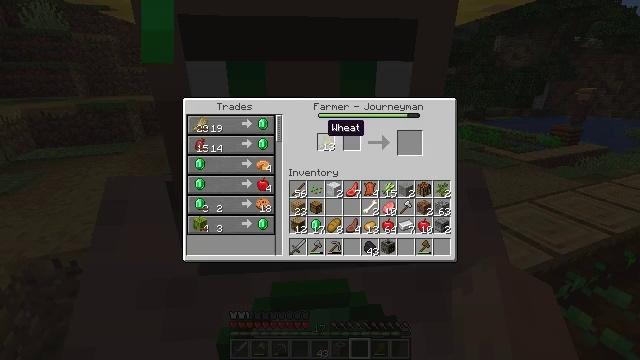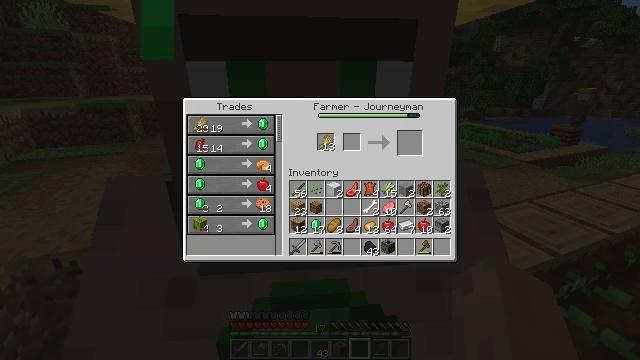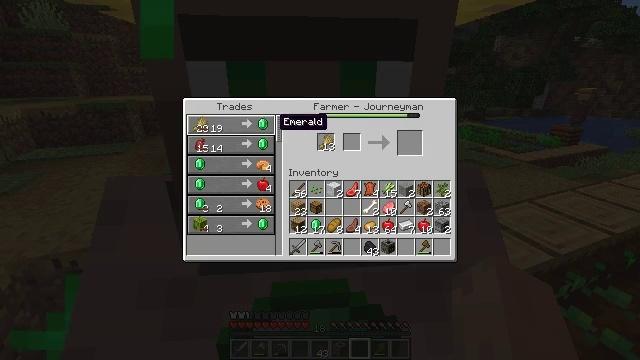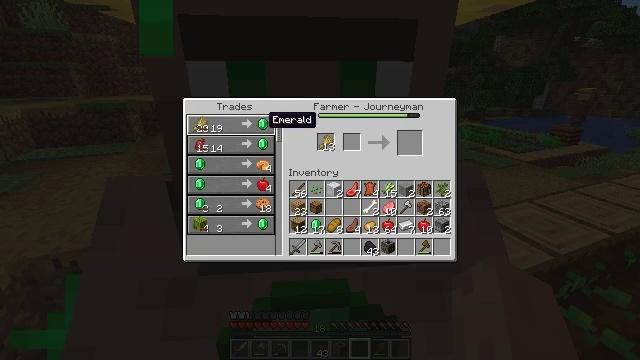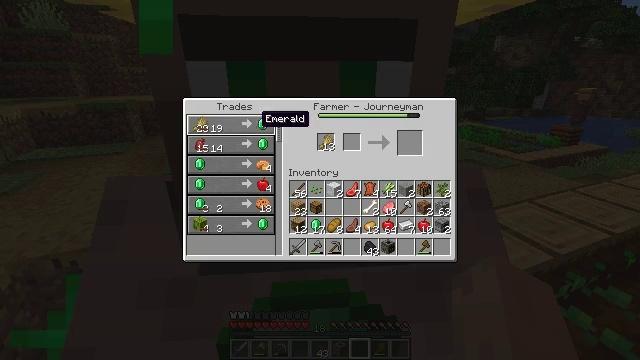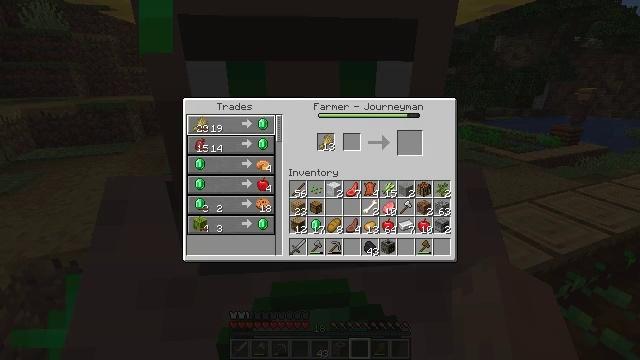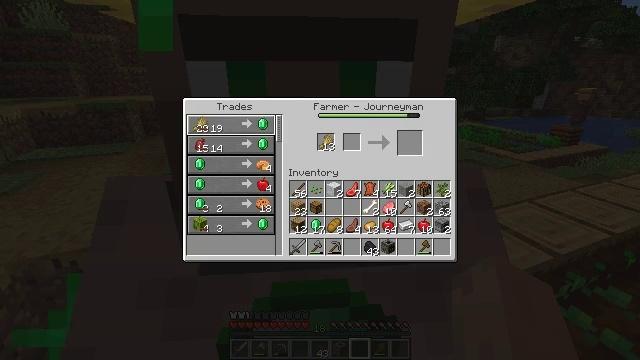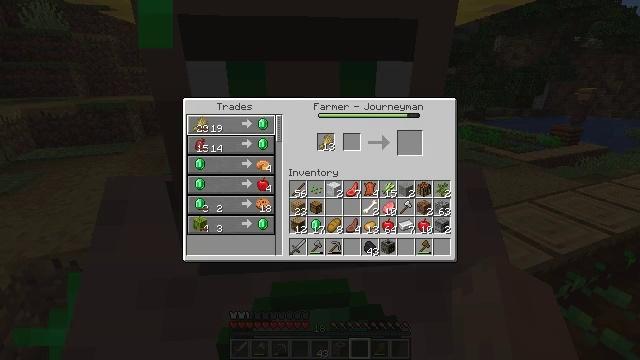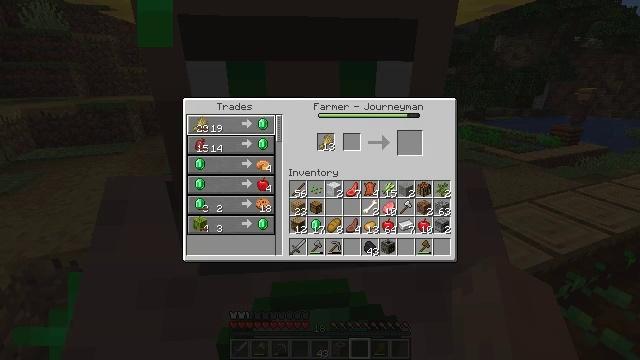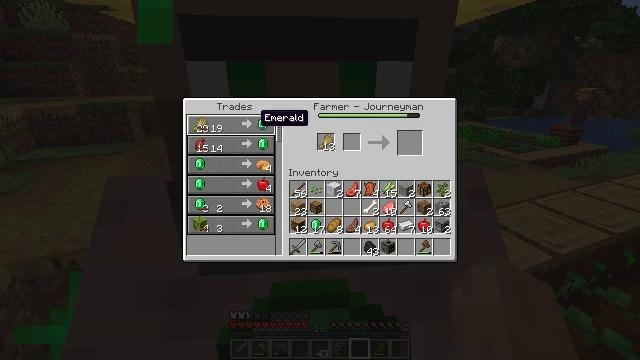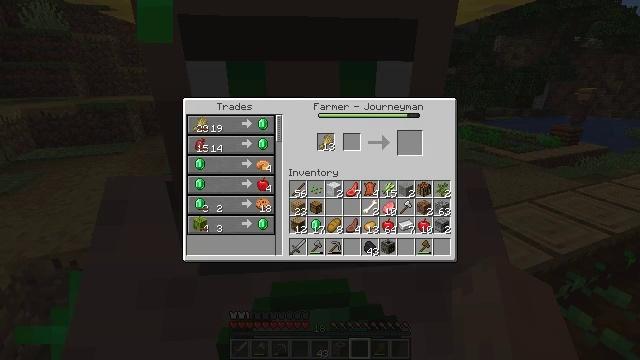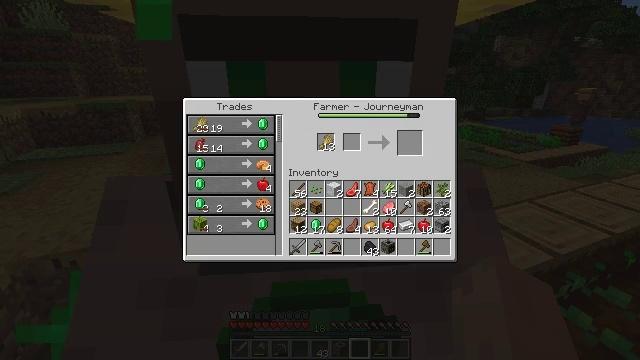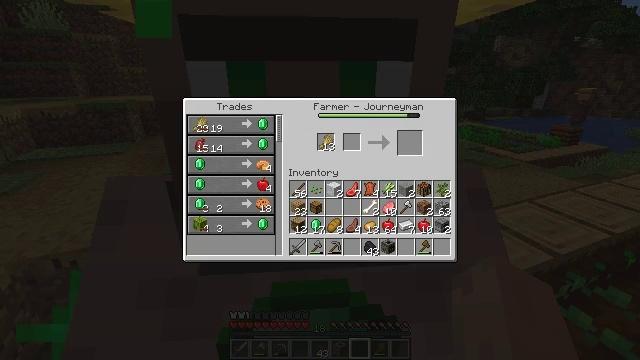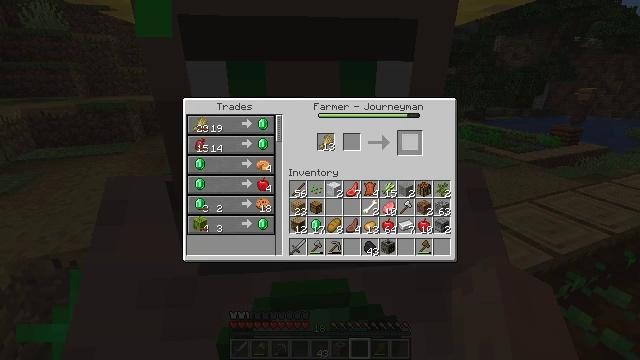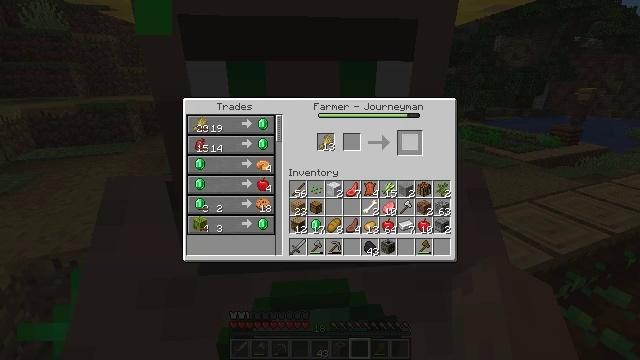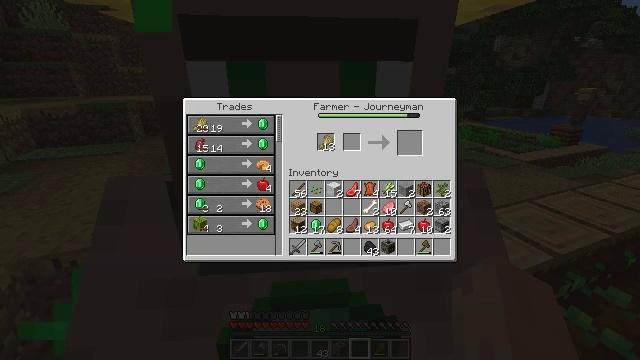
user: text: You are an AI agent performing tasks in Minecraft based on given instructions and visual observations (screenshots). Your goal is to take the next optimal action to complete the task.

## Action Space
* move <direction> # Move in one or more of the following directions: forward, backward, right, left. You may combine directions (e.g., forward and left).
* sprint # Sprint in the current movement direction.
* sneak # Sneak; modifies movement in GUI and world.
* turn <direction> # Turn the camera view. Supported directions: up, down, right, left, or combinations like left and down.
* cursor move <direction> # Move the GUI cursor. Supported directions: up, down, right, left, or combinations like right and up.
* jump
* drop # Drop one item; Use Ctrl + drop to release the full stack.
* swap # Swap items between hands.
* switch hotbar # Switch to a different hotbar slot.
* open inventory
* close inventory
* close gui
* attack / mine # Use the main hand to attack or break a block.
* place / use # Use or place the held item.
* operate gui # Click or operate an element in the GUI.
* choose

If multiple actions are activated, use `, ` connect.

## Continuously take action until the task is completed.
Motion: motion action
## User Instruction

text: Gather the grindstone to use later.
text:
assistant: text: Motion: sneak, cursor move left, open gui
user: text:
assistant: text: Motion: sneak, cursor move left
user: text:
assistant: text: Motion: sneak, cursor move left
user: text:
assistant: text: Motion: sneak, cursor move left
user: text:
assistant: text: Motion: sneak
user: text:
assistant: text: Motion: sneak
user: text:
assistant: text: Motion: sneak, operate gui
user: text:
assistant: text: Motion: sneak, operate gui
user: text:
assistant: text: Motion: sneak, cursor move right
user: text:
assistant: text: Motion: sneak, cursor move right
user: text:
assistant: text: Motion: sneak, cursor move right and down
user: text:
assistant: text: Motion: sneak, cursor move right
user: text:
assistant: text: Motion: sneak, cursor move right
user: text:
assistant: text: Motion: sneak, cursor move right
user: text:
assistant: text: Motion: sneak
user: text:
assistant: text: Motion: sneak
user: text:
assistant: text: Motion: sneak
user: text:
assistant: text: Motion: sneak
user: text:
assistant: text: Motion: sneak
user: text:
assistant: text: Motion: sneak
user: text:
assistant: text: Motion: sneak
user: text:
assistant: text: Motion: sneak
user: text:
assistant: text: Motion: sneak, cursor move left
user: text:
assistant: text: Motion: sneak, cursor move left
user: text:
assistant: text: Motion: sneak, cursor move left and down
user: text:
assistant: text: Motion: sneak, cursor move down
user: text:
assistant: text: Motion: cursor move right and down
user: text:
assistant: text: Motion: cursor move down
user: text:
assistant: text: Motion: no_op
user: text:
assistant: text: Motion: no_op